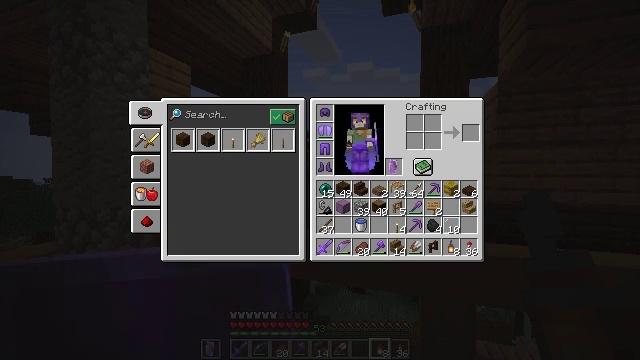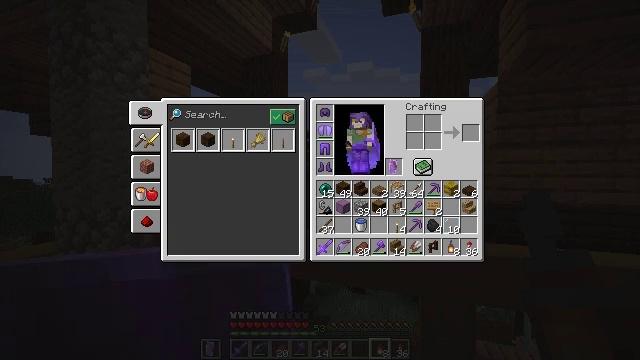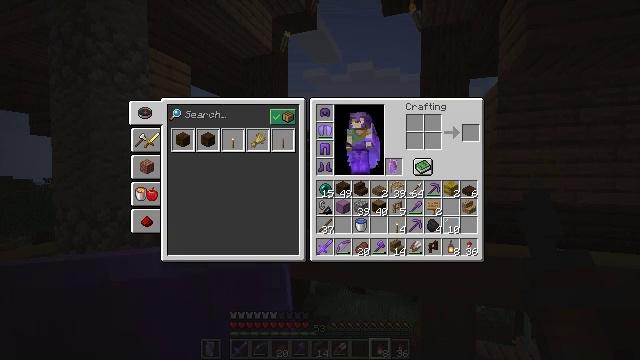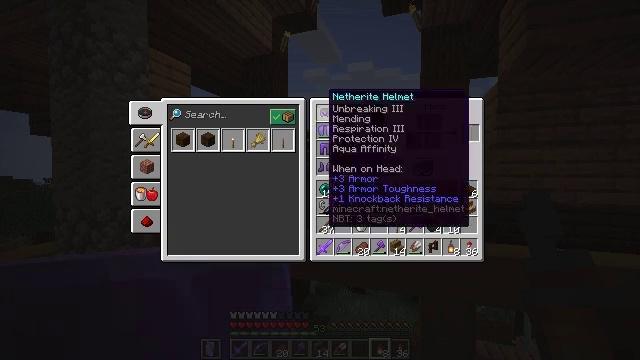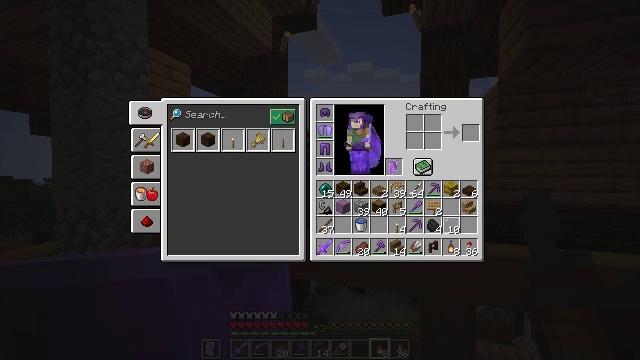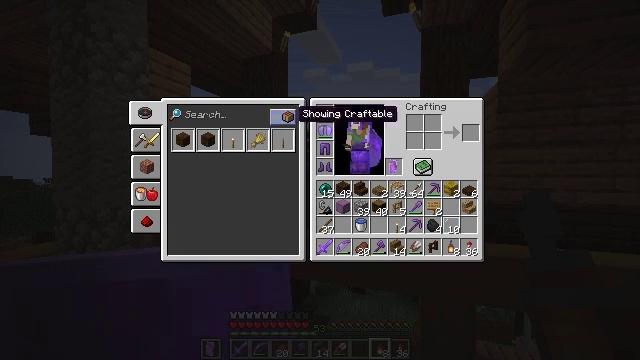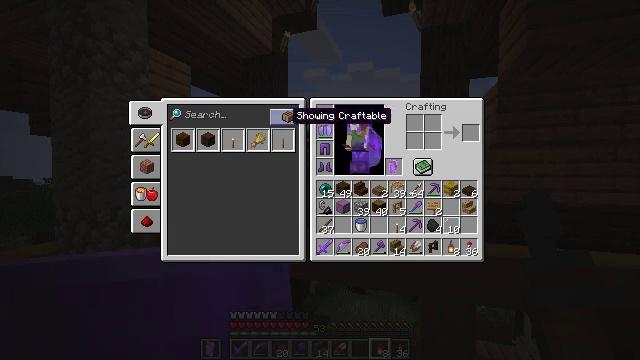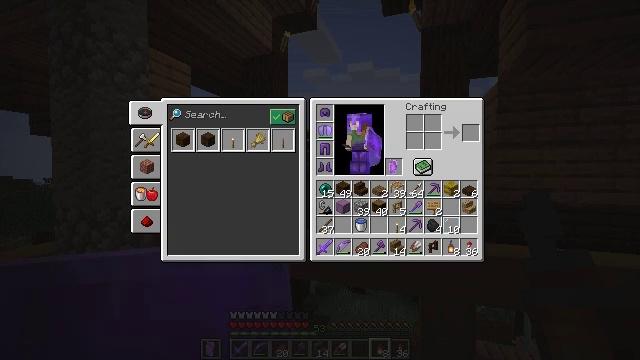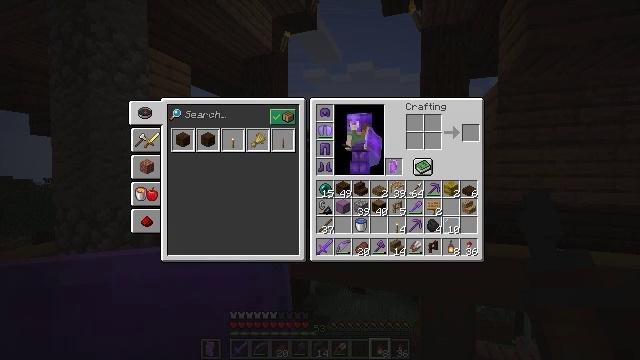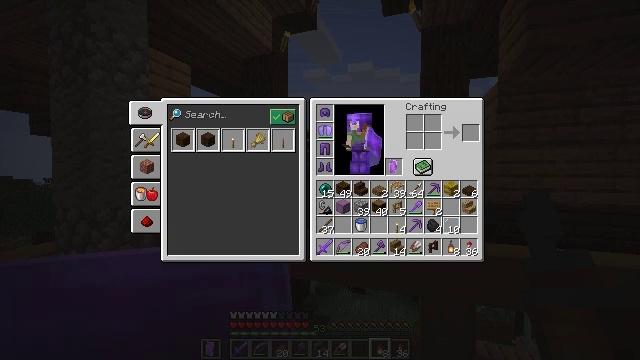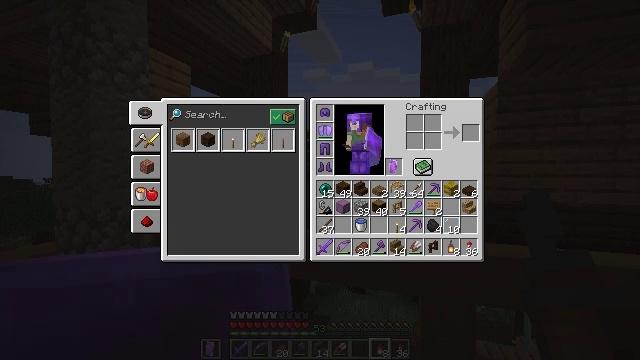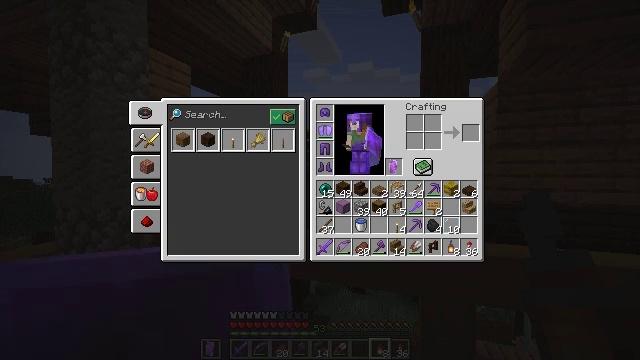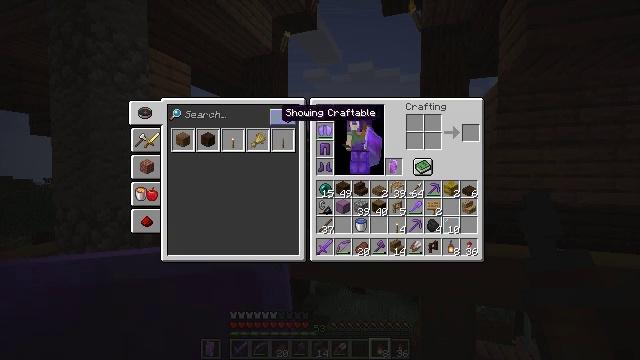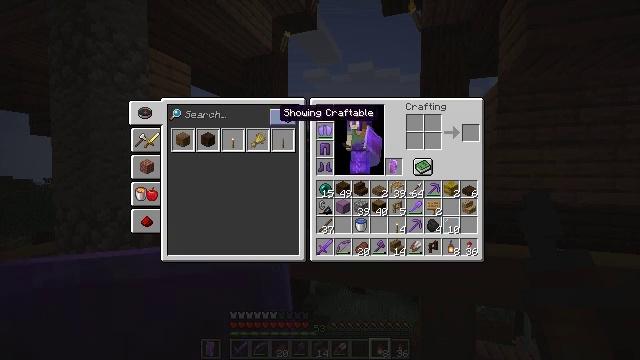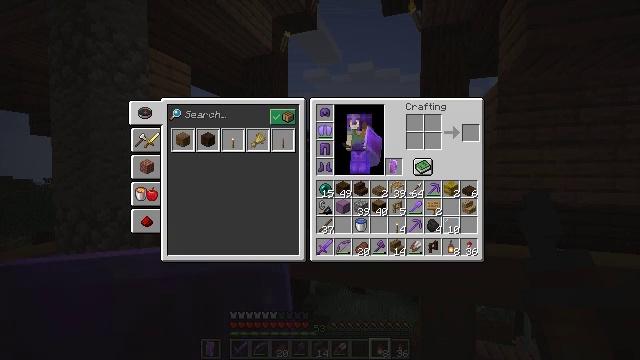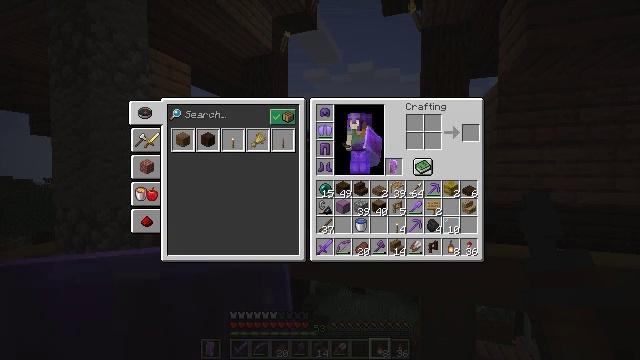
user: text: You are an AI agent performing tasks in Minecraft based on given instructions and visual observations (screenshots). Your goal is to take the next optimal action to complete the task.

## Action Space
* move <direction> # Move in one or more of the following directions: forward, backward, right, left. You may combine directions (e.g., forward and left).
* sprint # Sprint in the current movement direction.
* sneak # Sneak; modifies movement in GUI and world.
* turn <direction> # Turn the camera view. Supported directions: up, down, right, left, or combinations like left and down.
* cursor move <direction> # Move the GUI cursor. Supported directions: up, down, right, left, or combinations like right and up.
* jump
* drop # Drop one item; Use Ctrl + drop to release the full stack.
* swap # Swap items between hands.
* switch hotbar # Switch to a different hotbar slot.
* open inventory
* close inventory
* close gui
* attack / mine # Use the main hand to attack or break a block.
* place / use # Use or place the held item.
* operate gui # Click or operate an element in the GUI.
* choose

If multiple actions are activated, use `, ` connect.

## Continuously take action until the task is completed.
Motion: motion action
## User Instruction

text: Harvest vines off the surface.
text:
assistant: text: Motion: no_op
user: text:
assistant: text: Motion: no_op
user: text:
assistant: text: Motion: turn left
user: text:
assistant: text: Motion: turn left and down
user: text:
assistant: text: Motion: turn left and down
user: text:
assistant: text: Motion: no_op
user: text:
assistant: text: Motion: no_op
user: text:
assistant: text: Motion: no_op
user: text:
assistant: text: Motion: no_op
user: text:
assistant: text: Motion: no_op
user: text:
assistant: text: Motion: no_op
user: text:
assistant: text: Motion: turn left
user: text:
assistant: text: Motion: no_op
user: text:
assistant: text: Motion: no_op
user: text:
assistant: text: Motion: no_op
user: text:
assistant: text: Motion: no_op
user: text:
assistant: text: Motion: attack / mine
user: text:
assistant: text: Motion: attack / mine
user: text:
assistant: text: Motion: attack / mine
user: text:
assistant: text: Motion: no_op
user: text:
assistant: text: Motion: no_op
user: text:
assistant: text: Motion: no_op
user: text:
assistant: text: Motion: no_op
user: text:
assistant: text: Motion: no_op
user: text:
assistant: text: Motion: no_op
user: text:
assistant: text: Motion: no_op
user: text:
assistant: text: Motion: no_op
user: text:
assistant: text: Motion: no_op
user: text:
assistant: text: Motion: no_op
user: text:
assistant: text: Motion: no_op